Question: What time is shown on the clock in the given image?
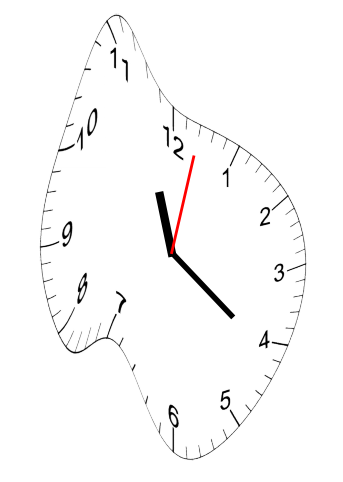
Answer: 11:21:02